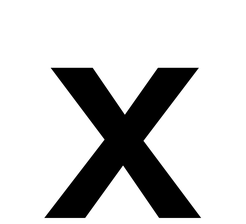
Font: InstrumentSans_SemiBold